The image is an STFT spectrogram (time versus frequency) of a rolling-element bearing's vibration signal. Classify the bearing condition as one of: normal, inner_race, outer_race, ball.
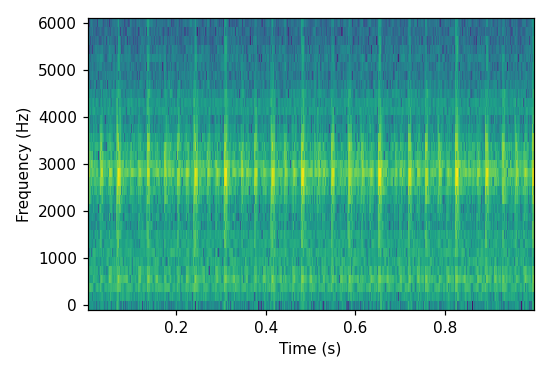
Answer: outer_race